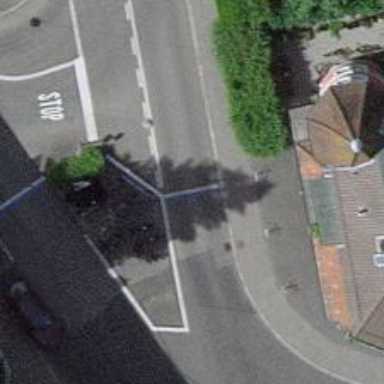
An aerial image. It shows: Asphalt road designated as living street.